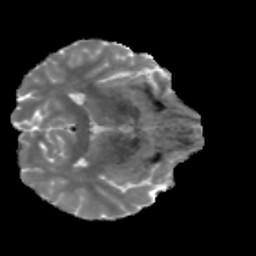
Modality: MD
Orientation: axial
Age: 25
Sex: male
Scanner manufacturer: siemens
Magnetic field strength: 3 T
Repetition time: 3.5 s
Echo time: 0.086 s